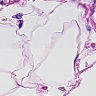
Metastatic tissue present: no